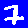
Digit: 7